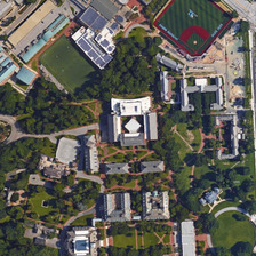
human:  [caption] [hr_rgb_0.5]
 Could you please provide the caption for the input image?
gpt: Several school buildings, playgrounds and luxuriant plants form a beautiful and quiet school.

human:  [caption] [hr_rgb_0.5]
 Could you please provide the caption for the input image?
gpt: There are many green trees and baseball fields in the school.

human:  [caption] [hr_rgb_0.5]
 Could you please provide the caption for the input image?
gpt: Several teaching buildings, playgrounds and lush plants form a beautiful and quiet school.

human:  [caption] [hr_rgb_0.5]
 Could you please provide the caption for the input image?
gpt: There are many green trees and baseball fields in the school.

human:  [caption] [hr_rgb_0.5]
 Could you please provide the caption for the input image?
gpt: There are many green trees and baseball fields in the school.